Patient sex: F
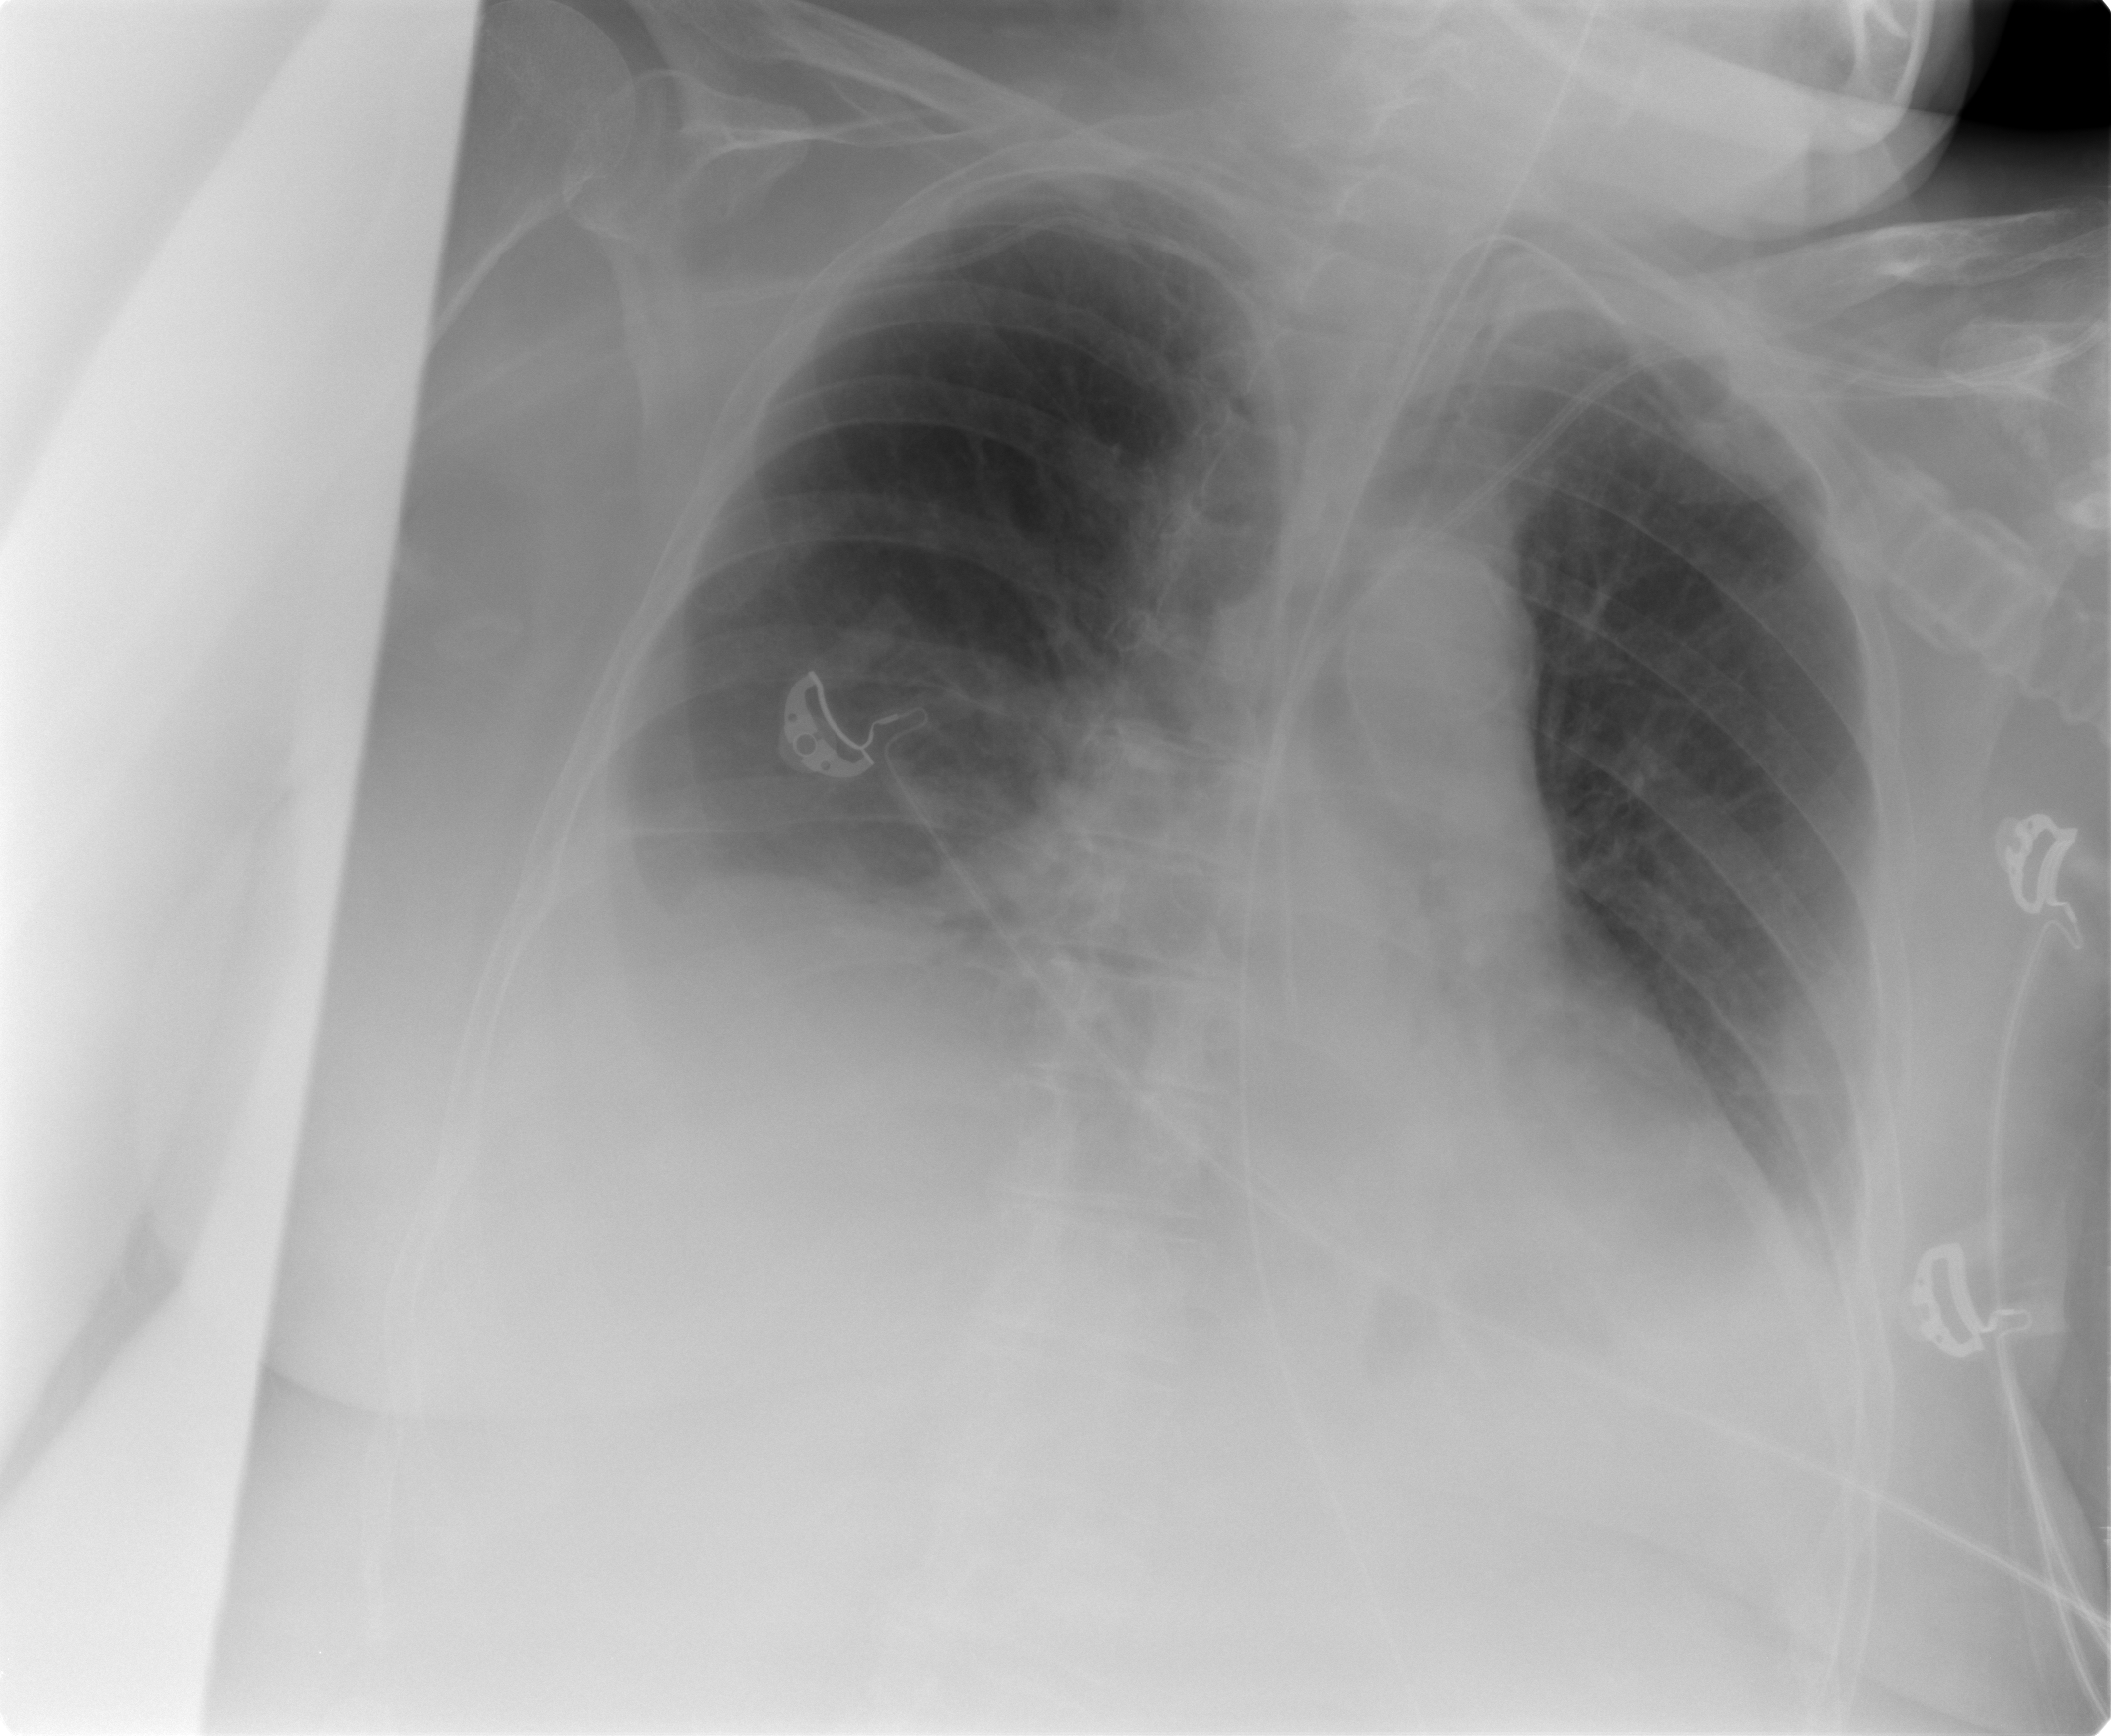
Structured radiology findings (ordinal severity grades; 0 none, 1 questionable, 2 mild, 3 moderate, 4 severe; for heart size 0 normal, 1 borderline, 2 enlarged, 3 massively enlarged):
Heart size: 0
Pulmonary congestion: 2
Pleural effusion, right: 2
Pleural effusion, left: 2
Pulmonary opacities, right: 0
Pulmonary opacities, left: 0
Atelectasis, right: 2
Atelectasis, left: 2